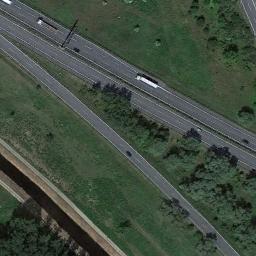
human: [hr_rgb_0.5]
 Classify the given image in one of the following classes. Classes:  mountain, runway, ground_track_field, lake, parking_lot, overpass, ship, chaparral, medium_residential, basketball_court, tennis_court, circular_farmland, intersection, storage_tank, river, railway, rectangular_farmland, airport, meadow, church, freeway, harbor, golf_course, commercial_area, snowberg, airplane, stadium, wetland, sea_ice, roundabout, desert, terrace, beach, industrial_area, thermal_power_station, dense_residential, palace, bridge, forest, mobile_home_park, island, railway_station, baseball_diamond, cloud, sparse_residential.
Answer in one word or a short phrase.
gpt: freeway